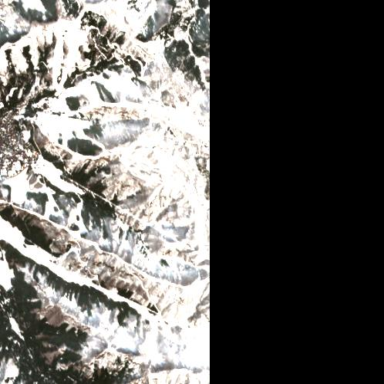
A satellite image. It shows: Area designated for winter sports.